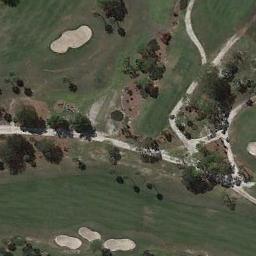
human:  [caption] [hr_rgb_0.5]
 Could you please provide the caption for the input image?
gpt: There are a few bunkers and a few paths on the large green lawn on the golf course and many trees .

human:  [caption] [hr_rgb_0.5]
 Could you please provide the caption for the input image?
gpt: The golf course has some fairways, Roads, Barrier trees and sandpits .

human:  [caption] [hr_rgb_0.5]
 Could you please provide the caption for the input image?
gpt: Several roads cross each other on the golf course .

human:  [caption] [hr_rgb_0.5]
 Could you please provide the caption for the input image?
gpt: There are three bunkers and a winding road in this area .

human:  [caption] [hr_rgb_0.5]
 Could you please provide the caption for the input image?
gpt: There are four bunkers and some paths on the golf course .